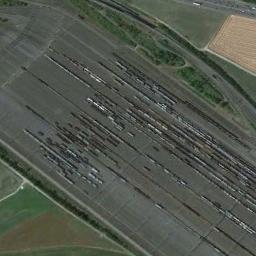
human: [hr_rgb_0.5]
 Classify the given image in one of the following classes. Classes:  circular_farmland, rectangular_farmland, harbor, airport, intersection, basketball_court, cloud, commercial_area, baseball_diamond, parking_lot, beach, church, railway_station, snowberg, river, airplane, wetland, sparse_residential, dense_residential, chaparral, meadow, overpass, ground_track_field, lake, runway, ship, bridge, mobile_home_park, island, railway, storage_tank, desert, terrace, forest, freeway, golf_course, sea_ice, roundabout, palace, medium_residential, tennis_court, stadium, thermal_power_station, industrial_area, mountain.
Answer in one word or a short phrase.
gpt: railway